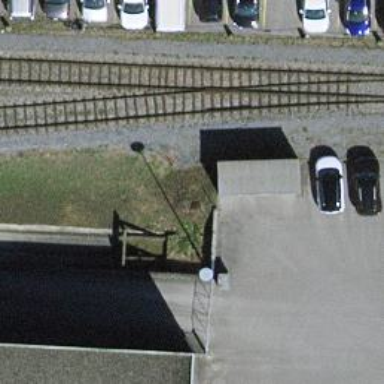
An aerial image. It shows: Railway buffer stop.